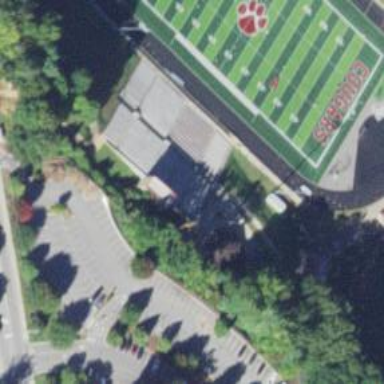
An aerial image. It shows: Bleachers on leisure land.